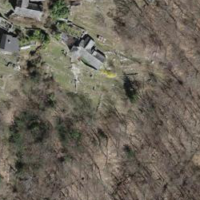
EUNIS habitat code: 41
Species observed at this site:
Chelidonium majus